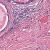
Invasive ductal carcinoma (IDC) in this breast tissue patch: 1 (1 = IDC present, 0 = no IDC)